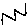
Label: zigzag